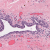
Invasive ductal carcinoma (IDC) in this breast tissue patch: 0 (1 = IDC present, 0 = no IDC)